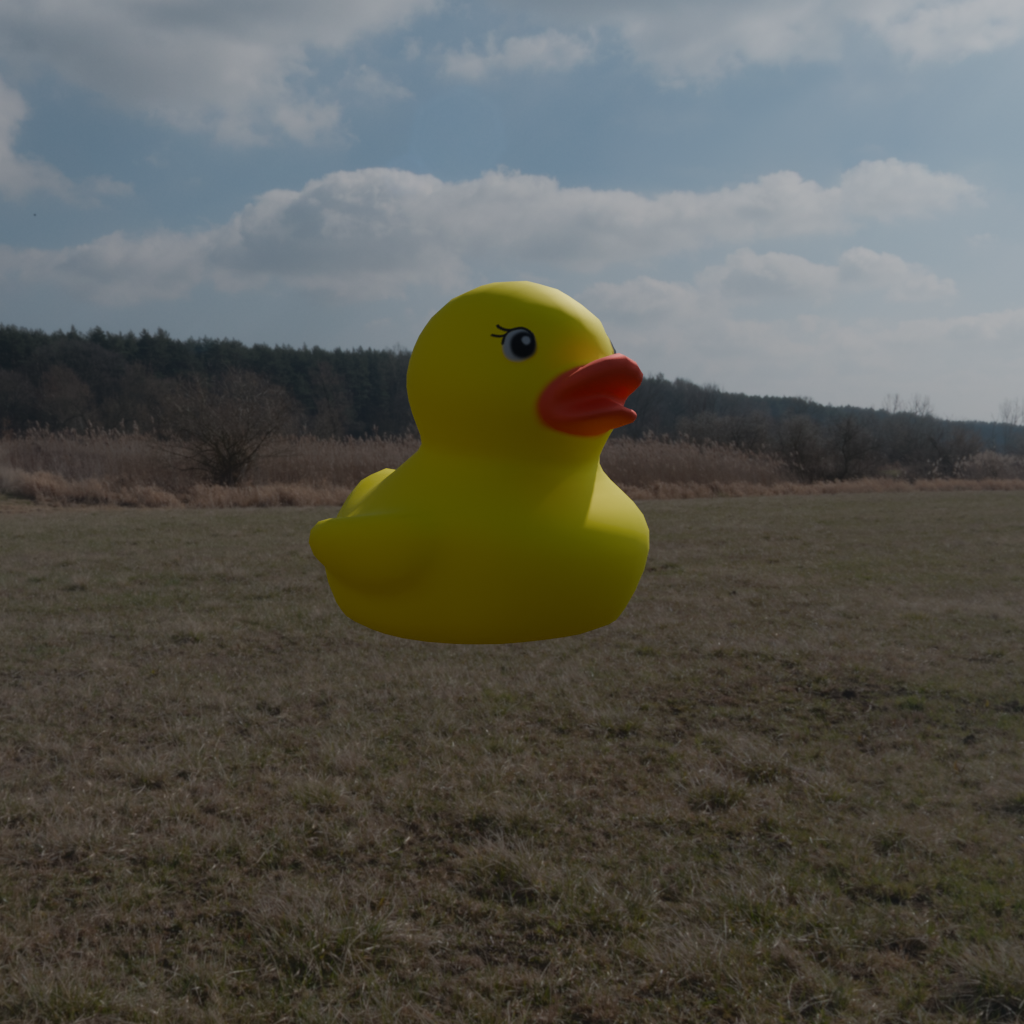
an image of a yellow rubber duck seen from <front_right> in an open field with a bleft sun and scattered clouds in the sky.